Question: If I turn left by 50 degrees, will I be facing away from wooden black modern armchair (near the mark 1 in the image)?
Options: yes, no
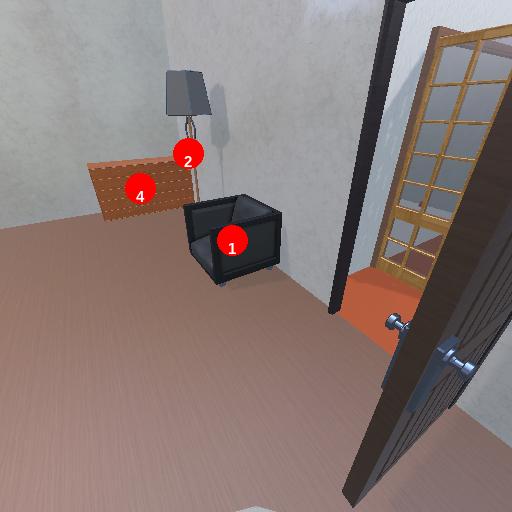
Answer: yes